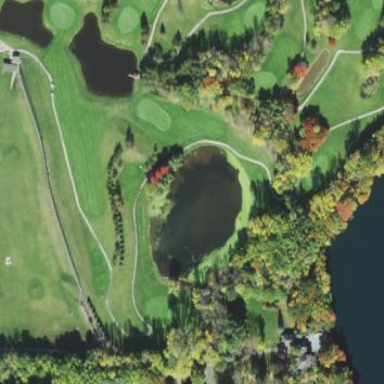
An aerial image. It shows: Golf course.